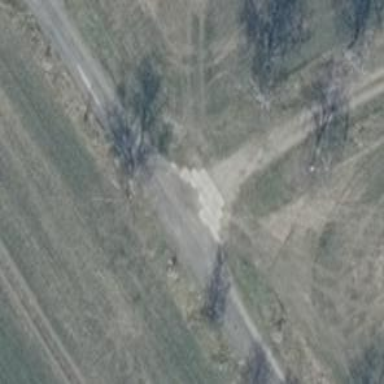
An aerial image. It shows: Paved service road with grade1 tracktype.